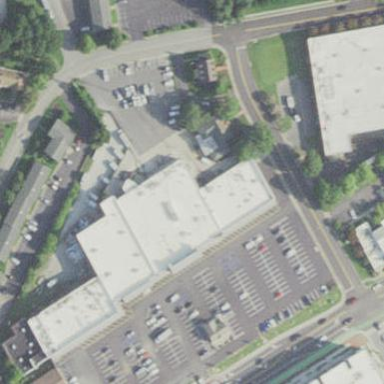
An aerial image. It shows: Commercial building.